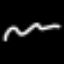
Label: squiggle